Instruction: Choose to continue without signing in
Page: checkout
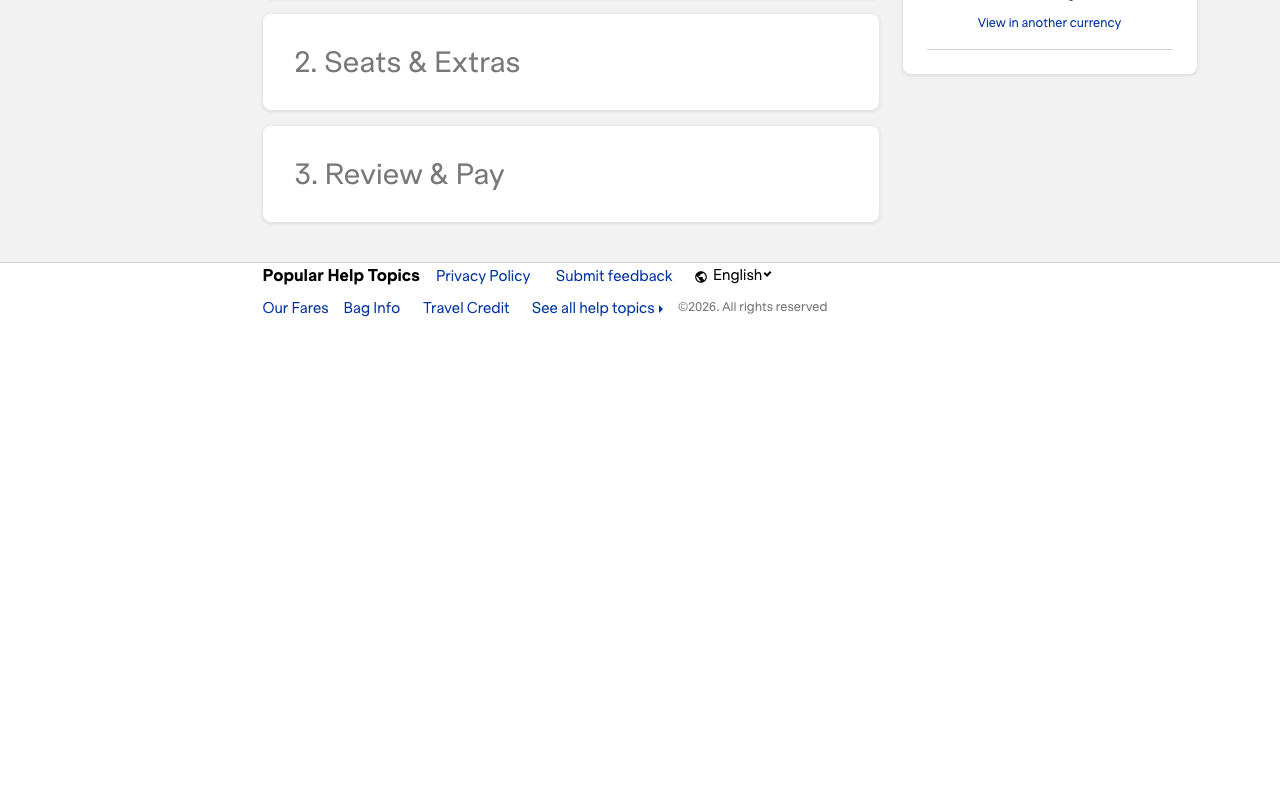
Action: click